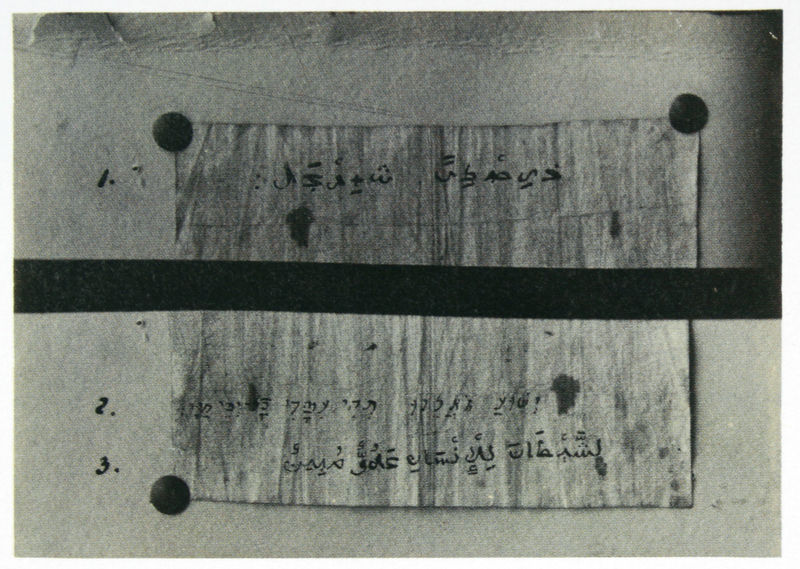
Titel: Aufzeichnung der Seherin von Prevorst in Arabisch und Hebräisch
Standort: München
Institution: Städtische Galerie im Lenbachhaus
Schlagwörter: schrift, zahlen, foto, arabisch, papyrus